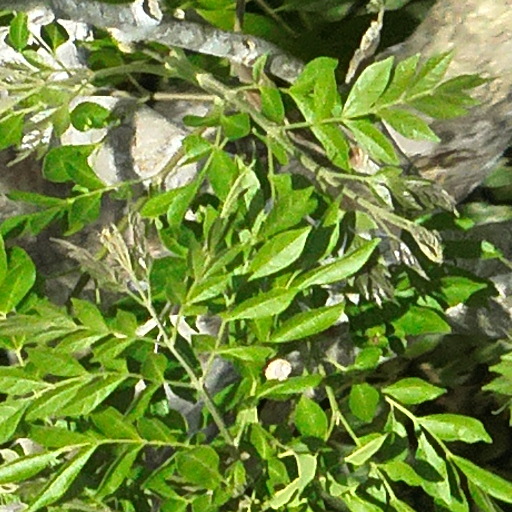
Species: Jacaranda copaia
GBIF accepted scientific name: Jacaranda copaia
Crown area (m\u00b2): 108.133